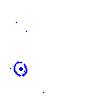
Particle: proton